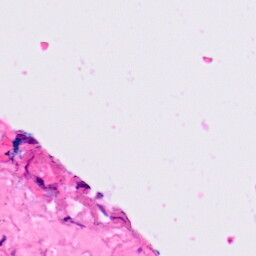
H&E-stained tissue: Lung